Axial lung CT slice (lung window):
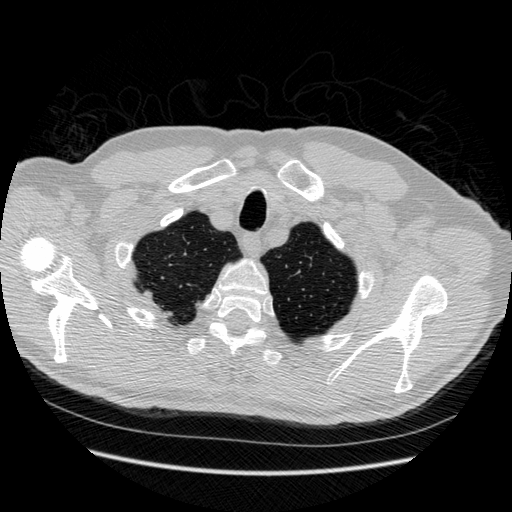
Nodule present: no